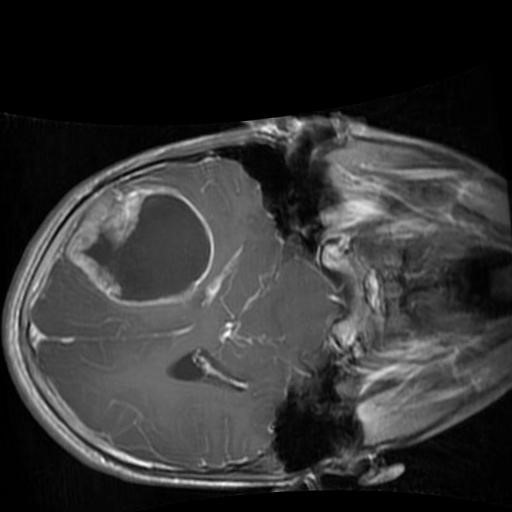
Label: brain_glioma